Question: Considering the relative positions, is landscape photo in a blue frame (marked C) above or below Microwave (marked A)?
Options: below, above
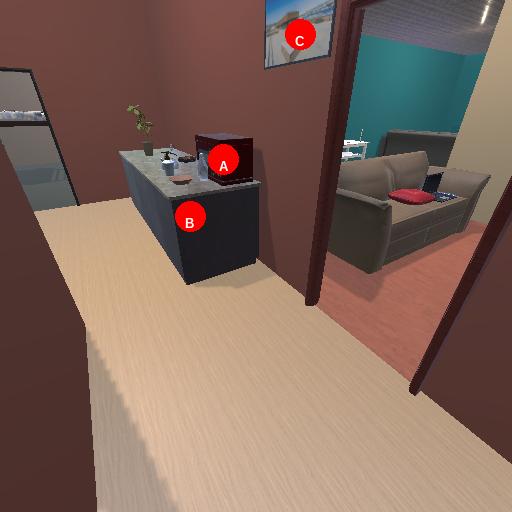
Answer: below